Question: I am trying to have a resizable on a div, but the resizer handle is always contained within the div can I have it where scrollbars end.

/////////// Edit ///////////
I have achieved it with jScrollPane but after using jScroll I am unable to resize horizontally.
<URL>
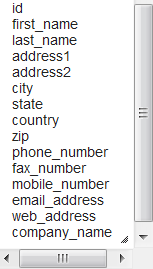
Answer: It should work, if you put a wrapper around the element to be resized, and make this wrapper resizable.
I was playing around with that idea and this result seems to work:
'''
<script>
$(document).ready(function() {
$(".resizable")
.wrap('<div/>')
.css({'overflow':'hidden'})
.parent()
.css({'display':'inline-block',
'overflow':'hidden',
'height':function(){return $('.resizable',this).height();},
'width': function(){return $('.resizable',this).width();},
'paddingBottom':'12px',
'paddingRight':'12px'
}).resizable()
.find('.resizable')
.css({overflow:'auto',
width:'100%',
height:'100%'});
});
</script>
'''
<URL>